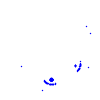
Particle: kaon